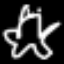
Label: frog